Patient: sex M, age 47
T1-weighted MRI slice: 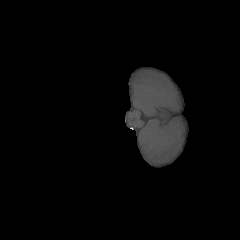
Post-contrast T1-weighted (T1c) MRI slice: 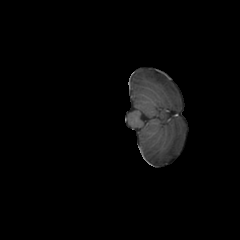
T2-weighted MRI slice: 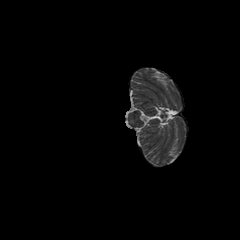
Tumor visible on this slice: no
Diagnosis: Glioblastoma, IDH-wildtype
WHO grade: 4